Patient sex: M
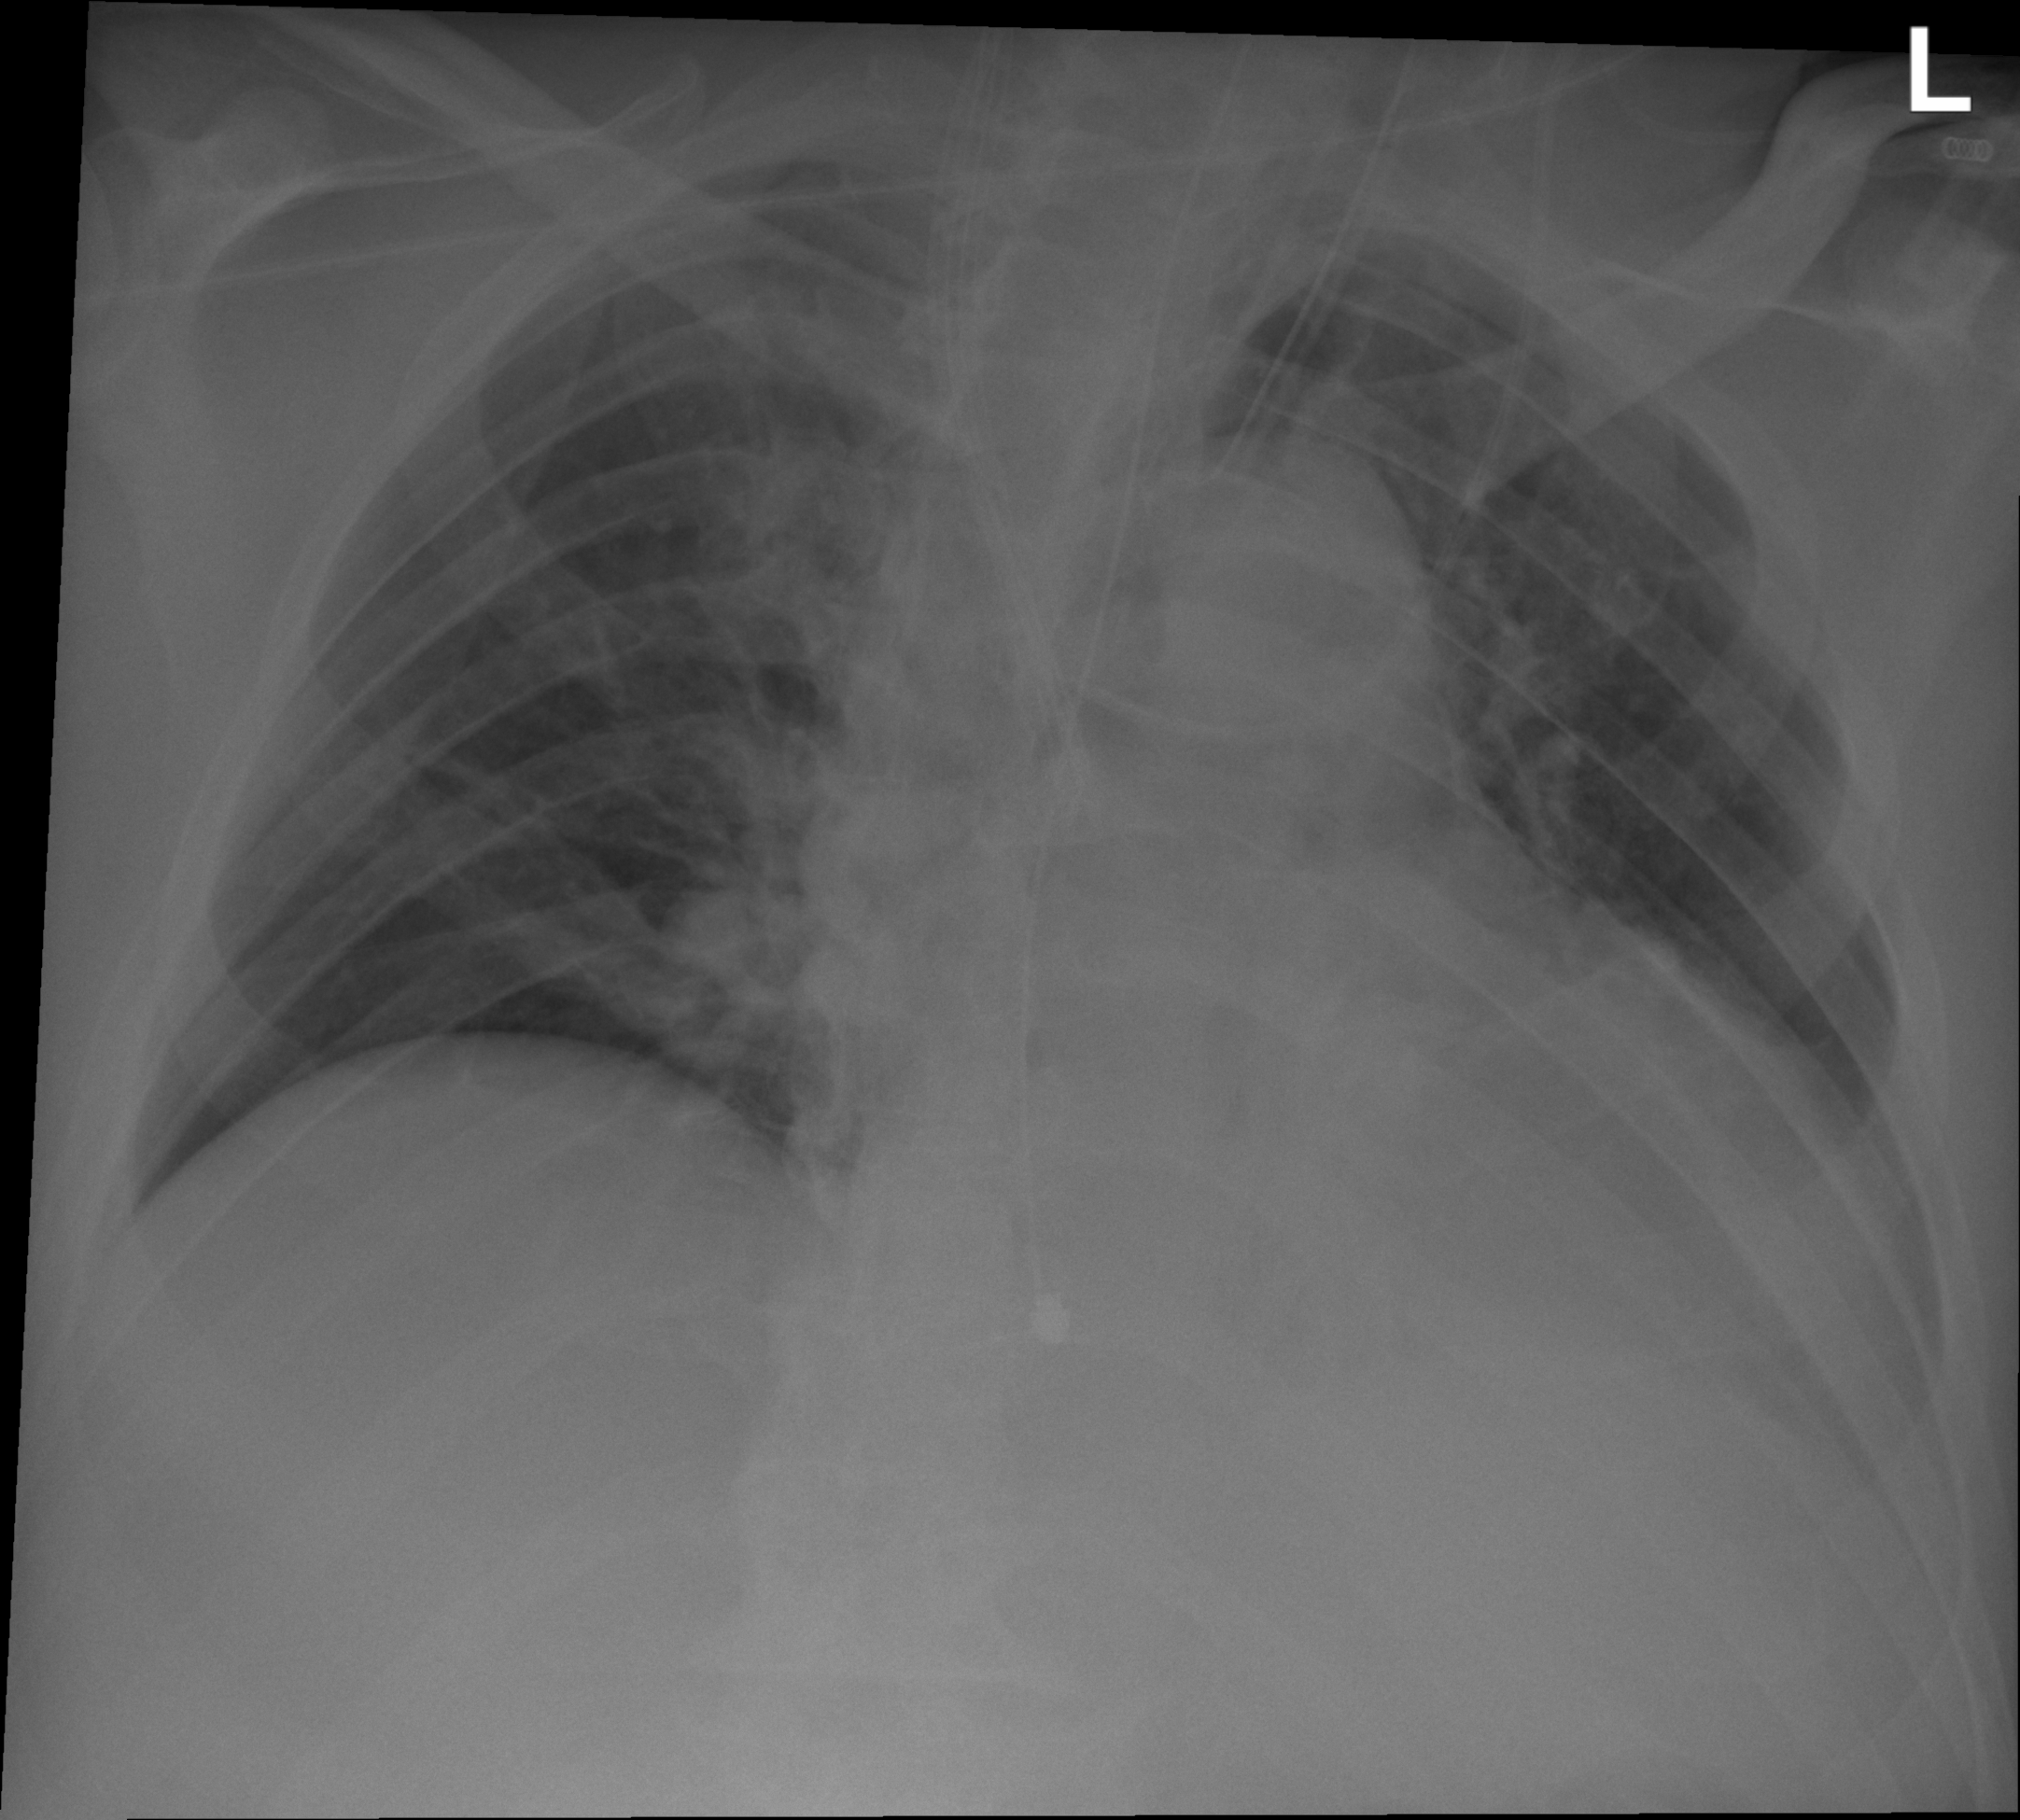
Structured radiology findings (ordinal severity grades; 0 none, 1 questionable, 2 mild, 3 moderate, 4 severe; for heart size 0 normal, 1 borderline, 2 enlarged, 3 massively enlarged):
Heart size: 2
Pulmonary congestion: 0
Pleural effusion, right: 0
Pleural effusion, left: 2
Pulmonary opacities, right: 0
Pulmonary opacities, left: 0
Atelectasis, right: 0
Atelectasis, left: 1